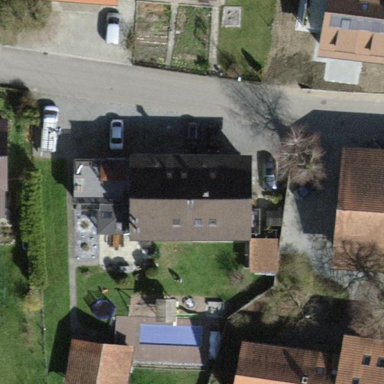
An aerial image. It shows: Simple house.